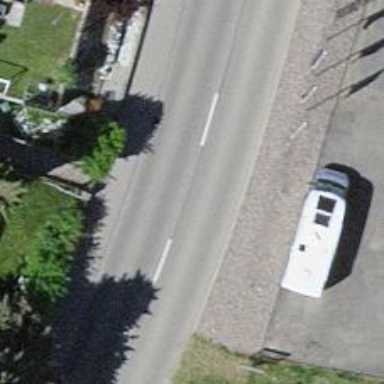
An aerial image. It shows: Secondary road with asphalt surface.